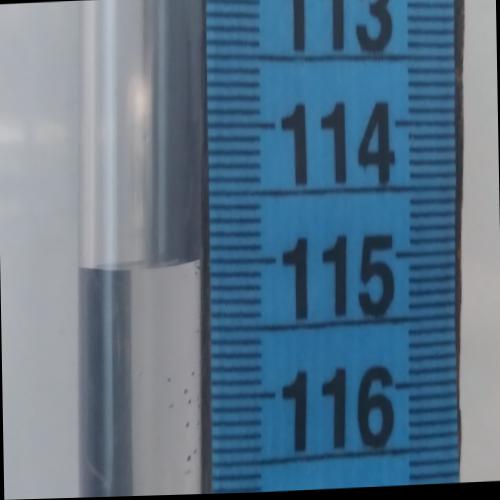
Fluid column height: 115.0 cm